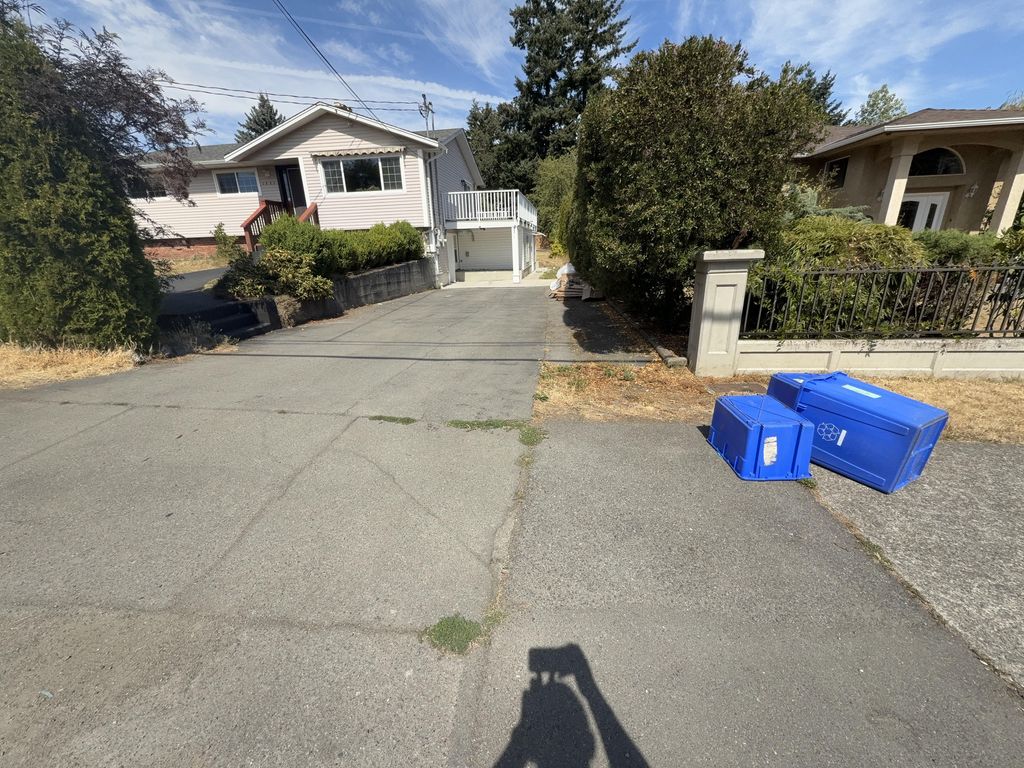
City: victoria